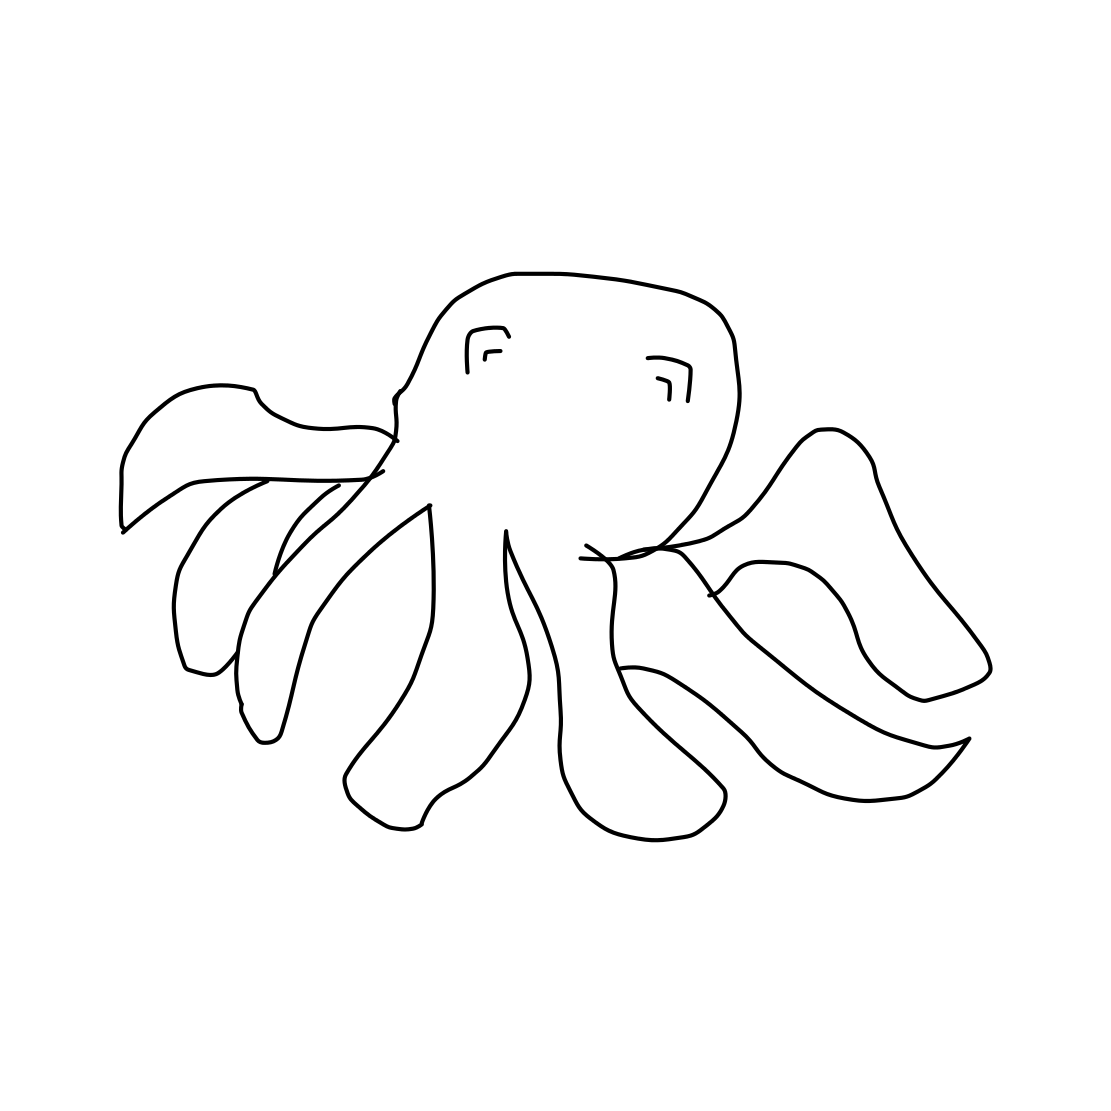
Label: octopus